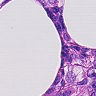
Metastatic tissue present: yes